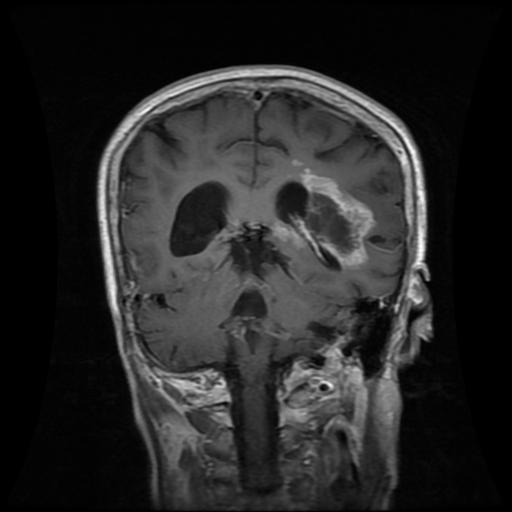
Label: glioma